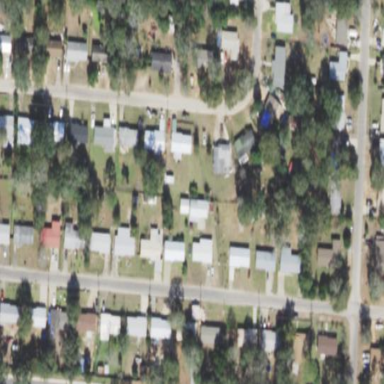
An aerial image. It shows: Residential area consisting of single-family homes.